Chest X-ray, PA view. Patient: 55 years old, sex F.
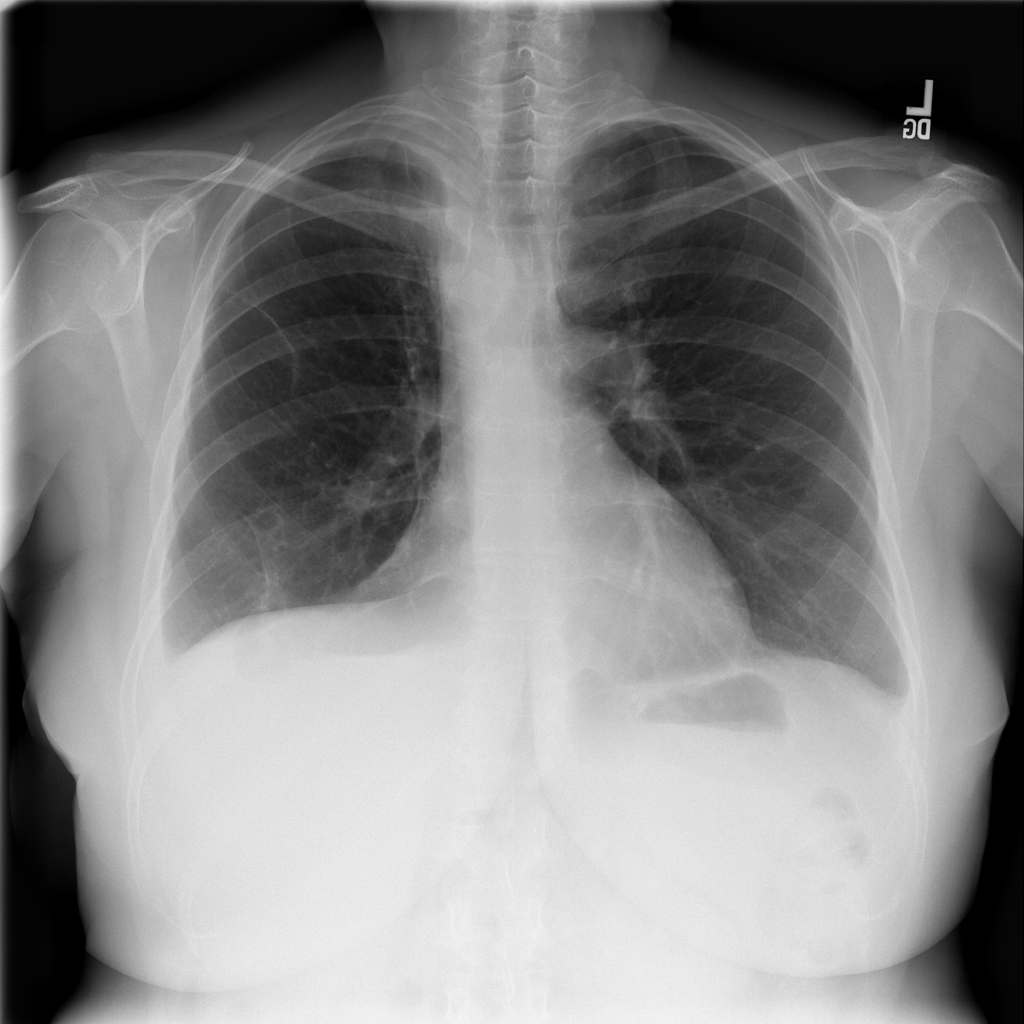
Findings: Atelectasis, Consolidation, Effusion, Emphysema